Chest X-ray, PA view. Patient: 52 years old, sex M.
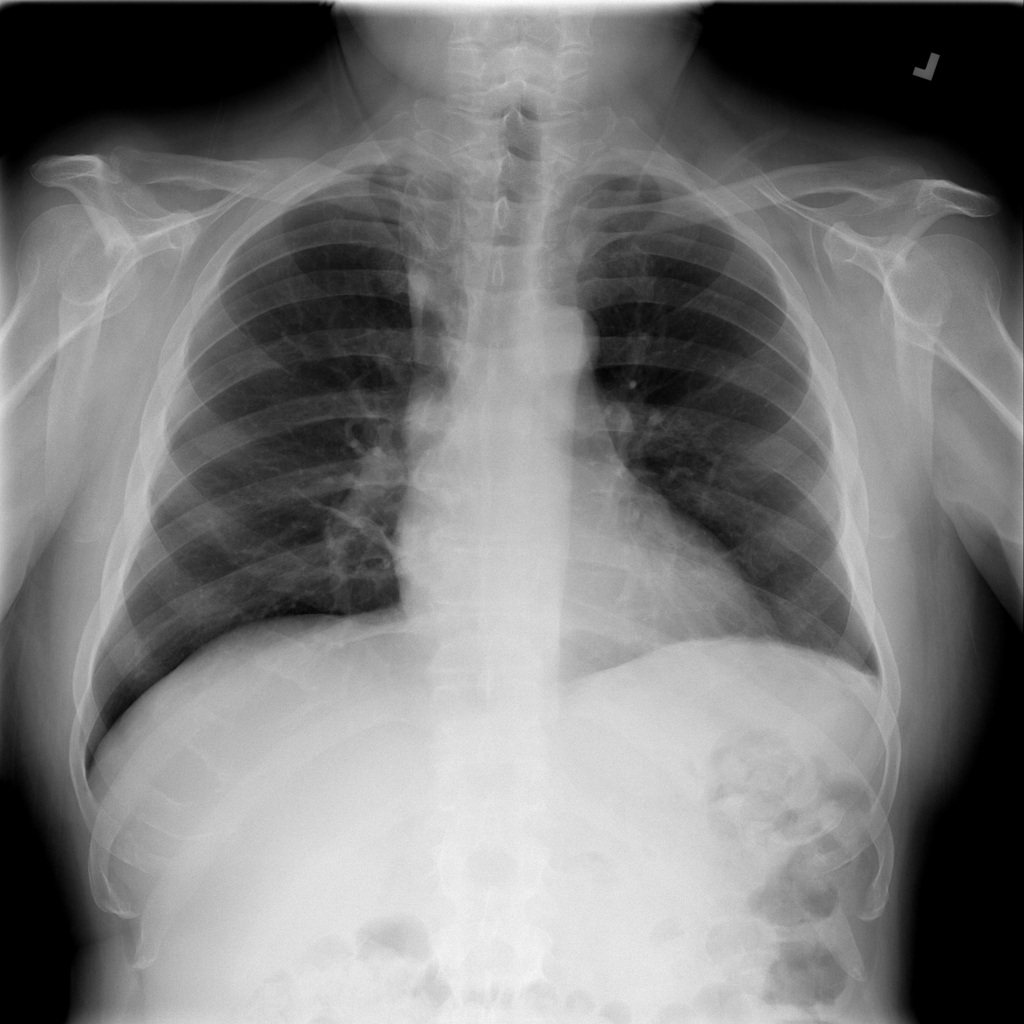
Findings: No Finding